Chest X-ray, AP view. Patient: 20 years old, sex M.
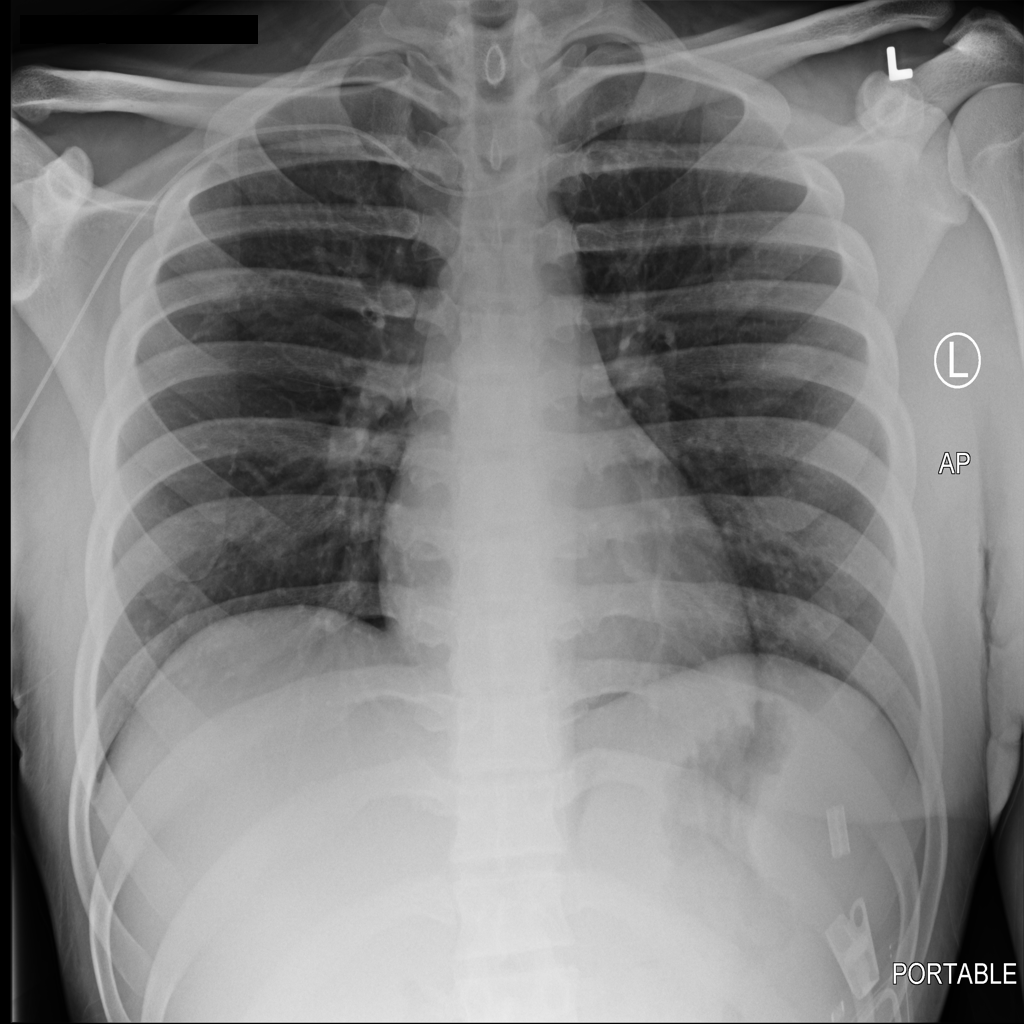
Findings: No Finding